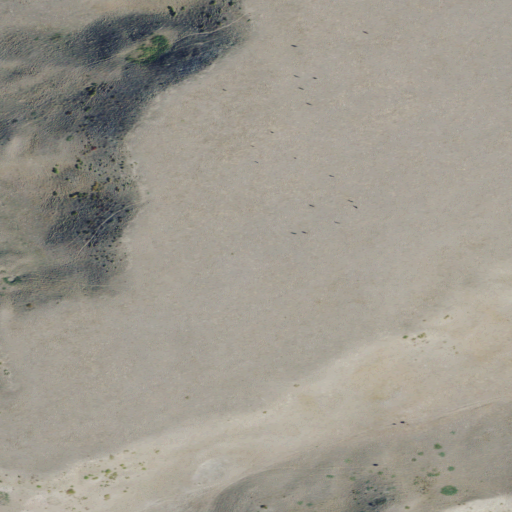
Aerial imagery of mountain in Montana named Sandy Butte containing grassland and shrub